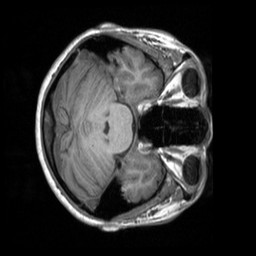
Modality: T1w
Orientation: axial
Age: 20
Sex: female